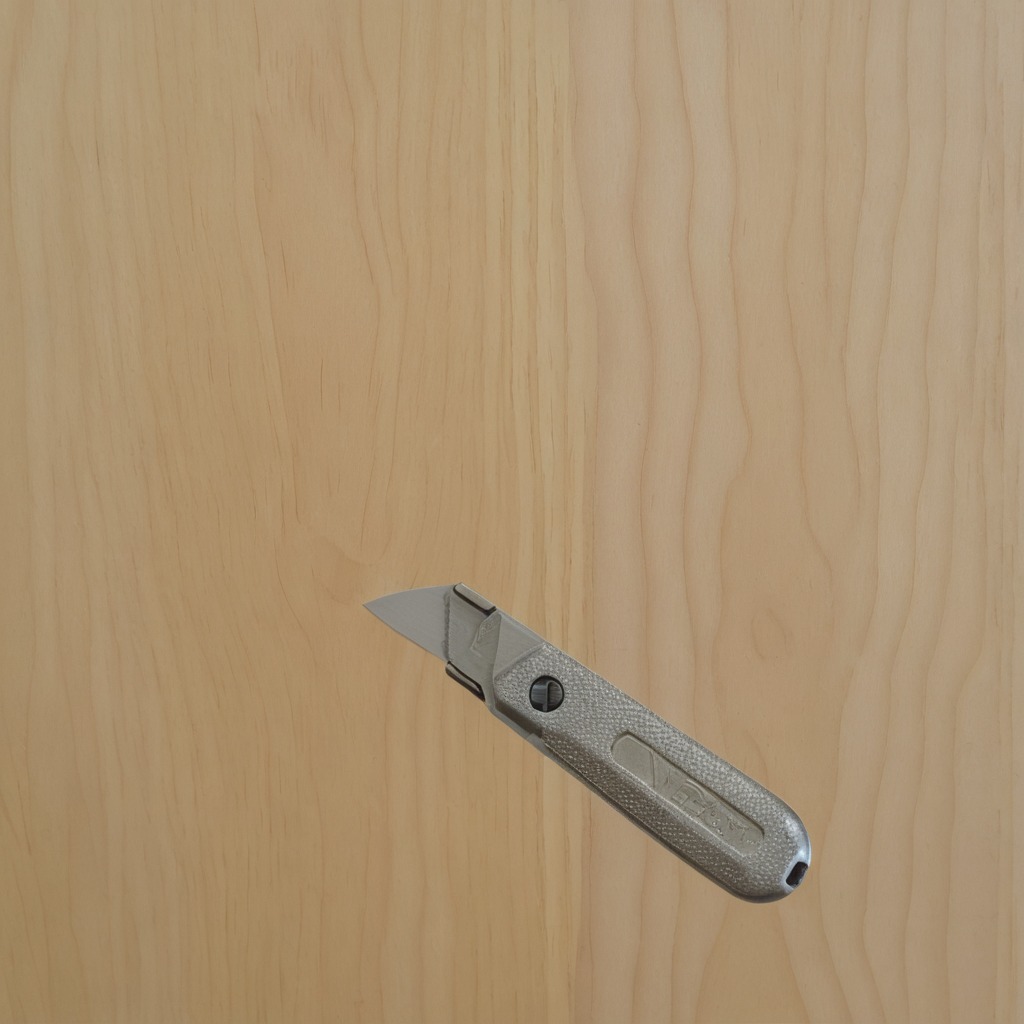
A utility knife lying on a plywood surface in a paint workshop lit by afternoon window light.